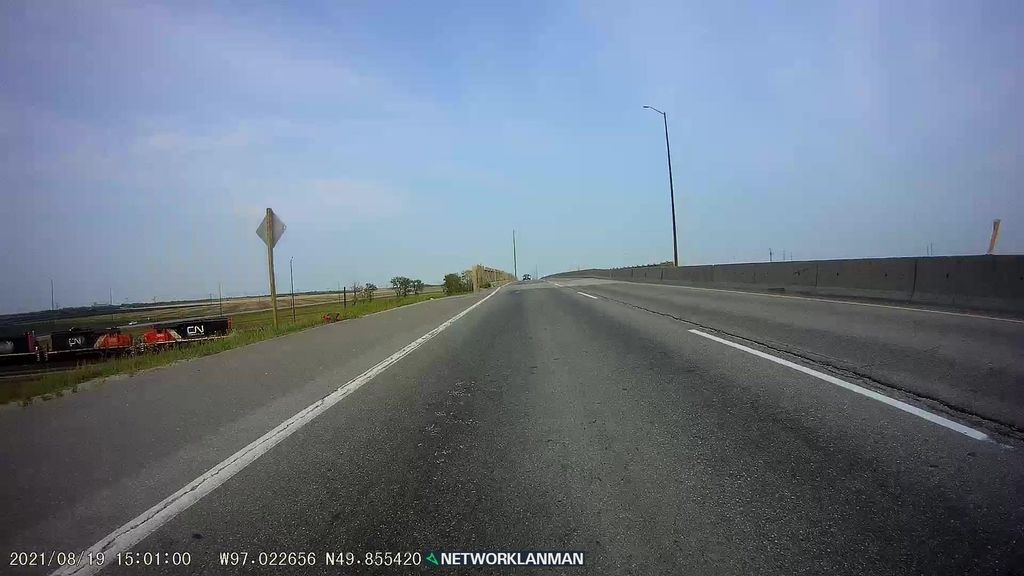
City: winnipeg